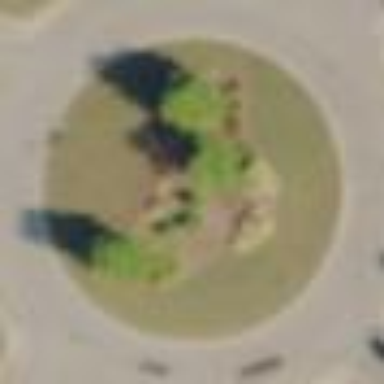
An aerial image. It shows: Residential road that intersects with roundabout.